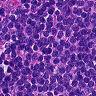
Metastatic tissue present: no